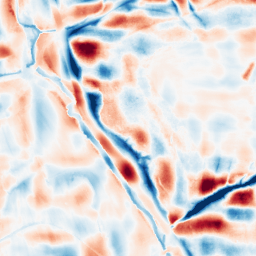
Category: wavelet
Decomposition family: wavelet_dwt
Decomposition parameters: wavelet: db4
level: 5
Upsampling method: sinc_blackman
Upsampling parameters: scale: 2
kernel_size: 8
Upsampling scale: 2